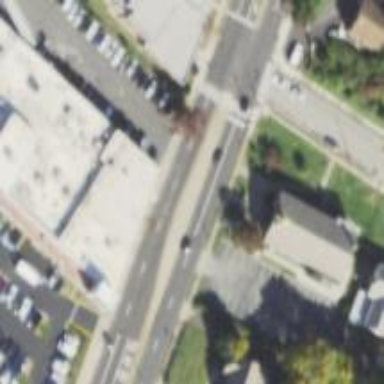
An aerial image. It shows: Unmarked road crossing.